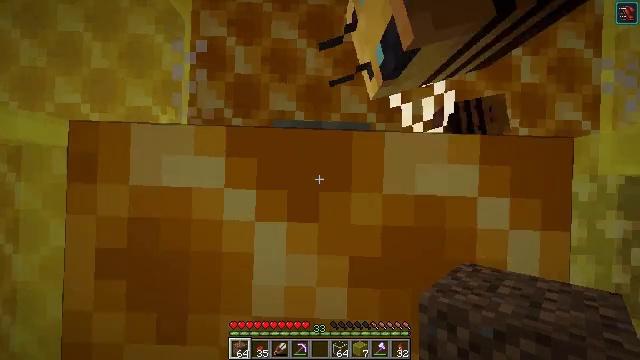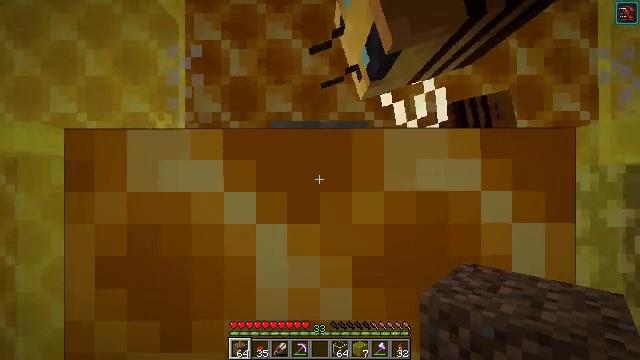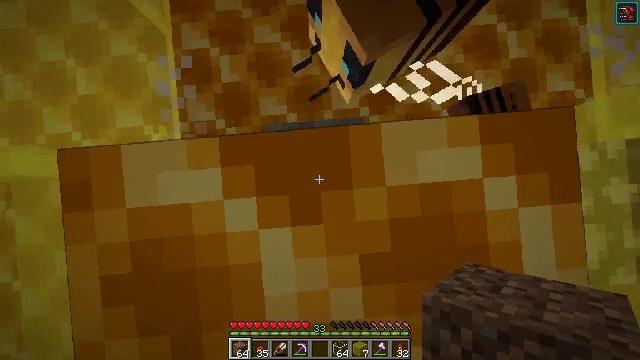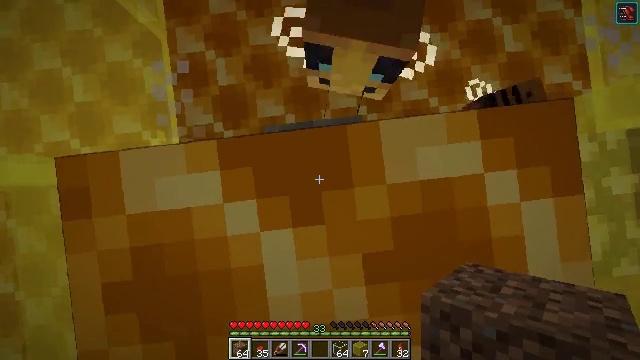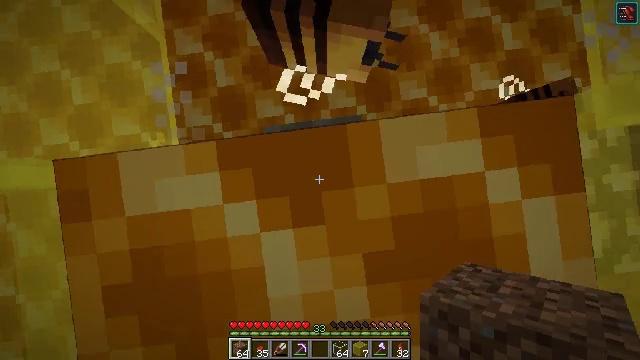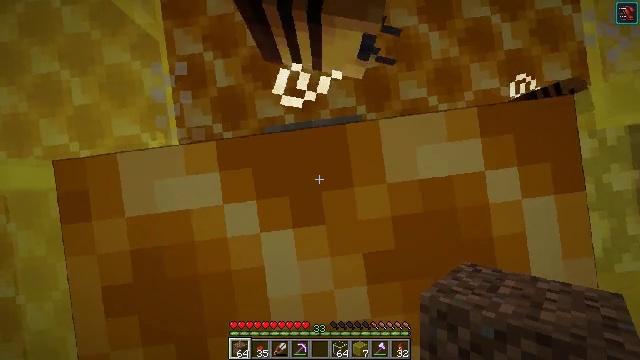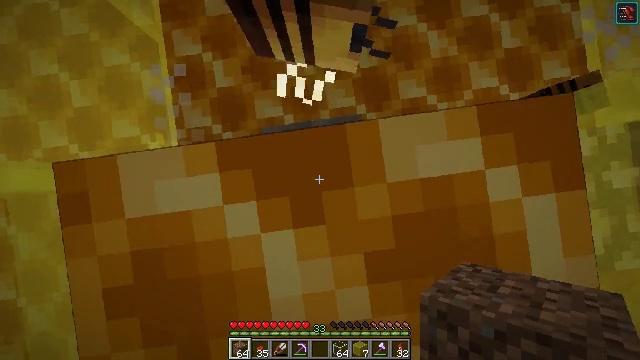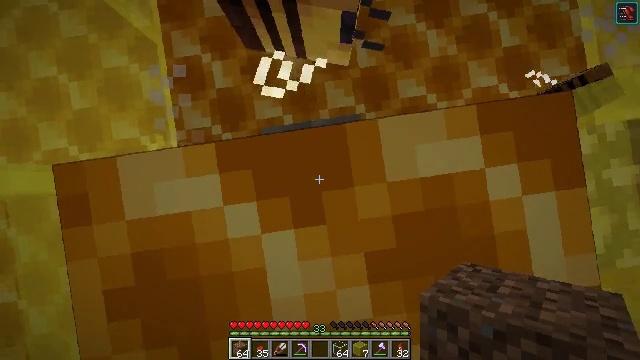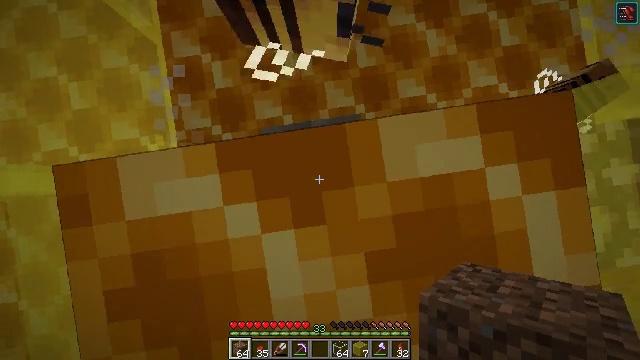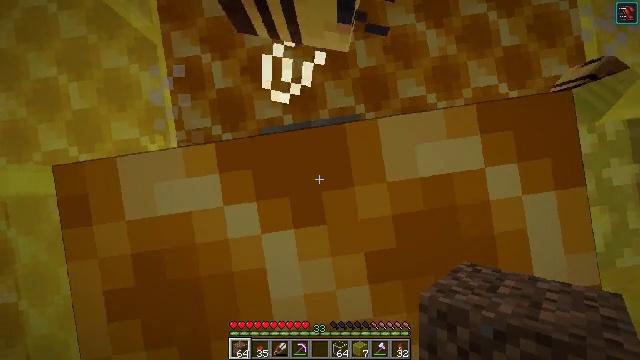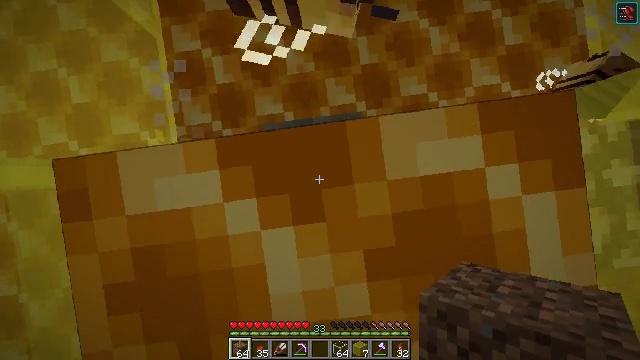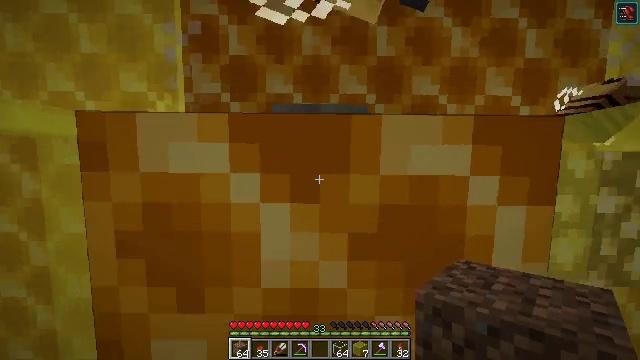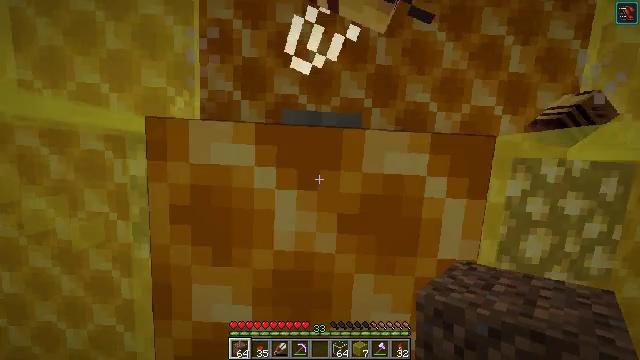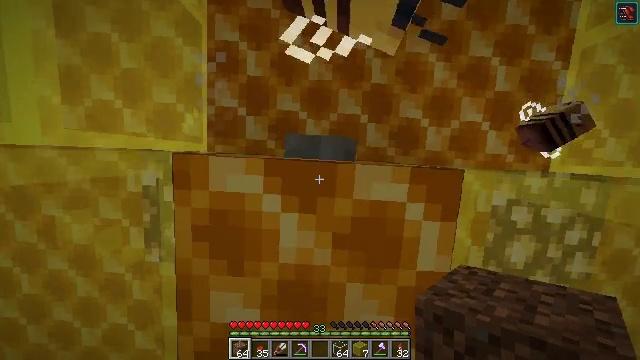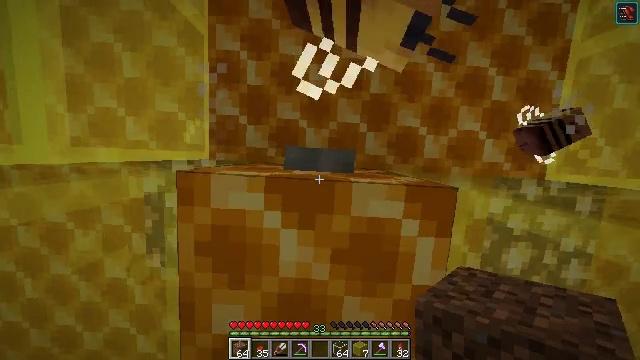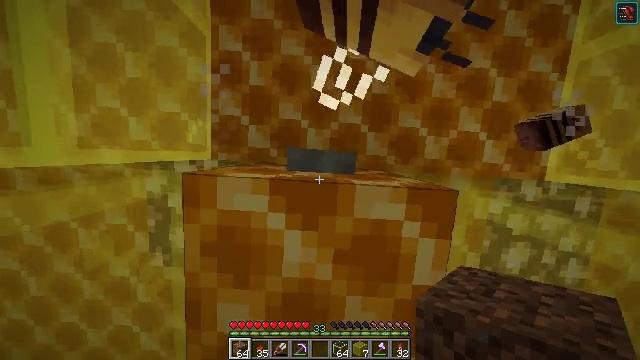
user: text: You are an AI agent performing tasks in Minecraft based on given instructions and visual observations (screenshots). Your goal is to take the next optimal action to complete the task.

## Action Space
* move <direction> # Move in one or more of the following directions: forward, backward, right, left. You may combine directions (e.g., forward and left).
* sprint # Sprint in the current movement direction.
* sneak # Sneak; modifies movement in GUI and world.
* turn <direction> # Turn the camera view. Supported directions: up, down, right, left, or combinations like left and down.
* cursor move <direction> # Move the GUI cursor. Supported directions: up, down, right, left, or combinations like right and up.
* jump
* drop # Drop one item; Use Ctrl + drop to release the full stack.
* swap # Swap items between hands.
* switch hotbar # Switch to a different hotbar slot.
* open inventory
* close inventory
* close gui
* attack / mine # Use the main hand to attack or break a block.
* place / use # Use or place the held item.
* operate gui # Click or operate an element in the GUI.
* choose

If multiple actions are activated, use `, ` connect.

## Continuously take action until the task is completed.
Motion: motion action
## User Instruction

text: Open the crafting table to make a honeycomb block with honeycombs.
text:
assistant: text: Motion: turn left and up
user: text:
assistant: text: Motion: turn left and up
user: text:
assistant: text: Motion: turn left and up
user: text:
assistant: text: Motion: turn up
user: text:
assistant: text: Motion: no_op
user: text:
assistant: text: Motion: turn up
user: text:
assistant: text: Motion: turn up
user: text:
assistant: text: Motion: no_op
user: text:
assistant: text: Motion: no_op
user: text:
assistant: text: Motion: sneak
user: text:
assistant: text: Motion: sneak, turn right and down
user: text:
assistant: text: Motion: move back, sneak, turn right and down
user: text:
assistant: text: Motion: move back, sneak
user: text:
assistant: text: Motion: move back, sneak
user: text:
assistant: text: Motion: sneak
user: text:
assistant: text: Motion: sneak
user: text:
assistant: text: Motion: sneak
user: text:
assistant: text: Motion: sneak
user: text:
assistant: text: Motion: sneak
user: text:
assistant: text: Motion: sneak
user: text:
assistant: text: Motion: no_op
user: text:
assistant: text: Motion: turn right and up
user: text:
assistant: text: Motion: turn right and up
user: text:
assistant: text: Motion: turn right and up
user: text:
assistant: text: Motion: turn up
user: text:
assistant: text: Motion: turn up
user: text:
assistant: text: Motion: no_op
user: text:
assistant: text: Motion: turn up
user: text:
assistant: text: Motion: turn right and up
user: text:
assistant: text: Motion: turn right and up